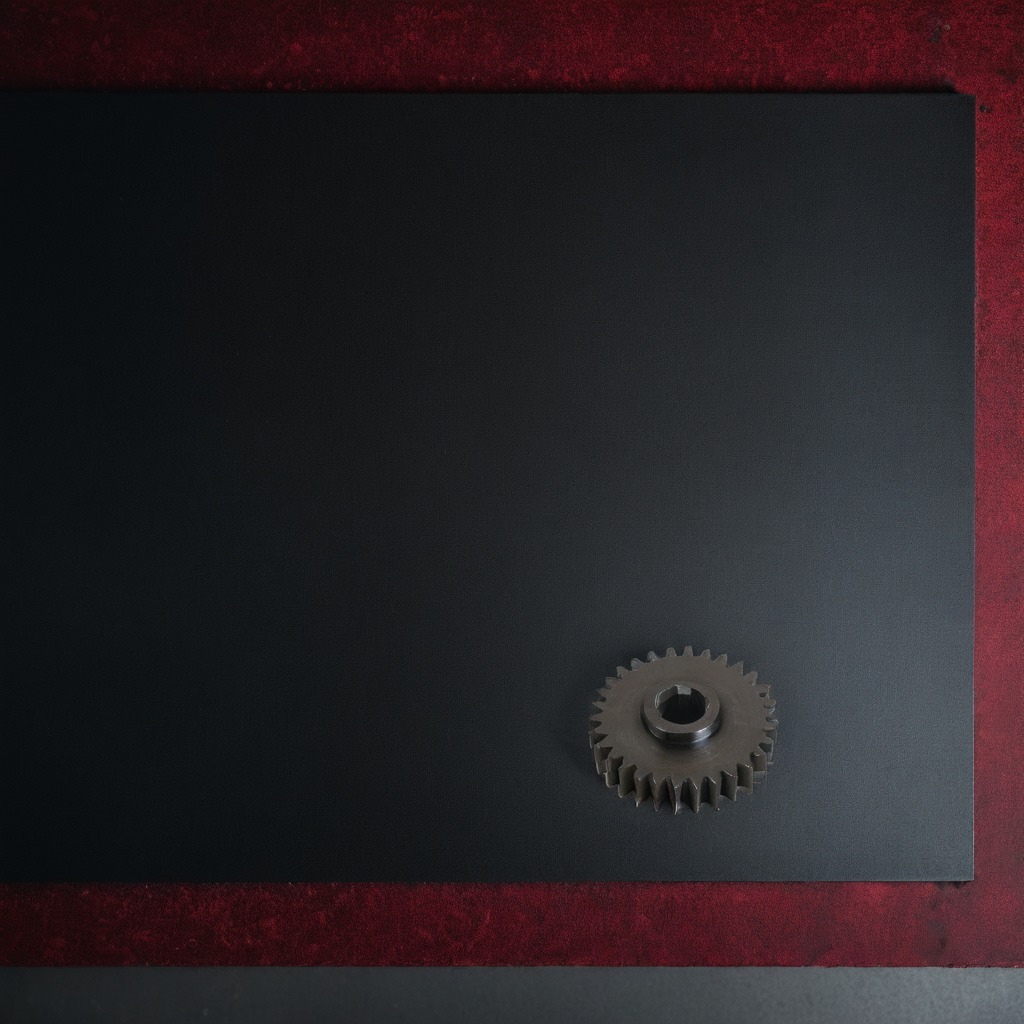
A steel gear with teeth is lying on a clean granite tabletop covered with a red rubber mat inside a workshop at night dim ambient light soft shadows worn but beneath the mat